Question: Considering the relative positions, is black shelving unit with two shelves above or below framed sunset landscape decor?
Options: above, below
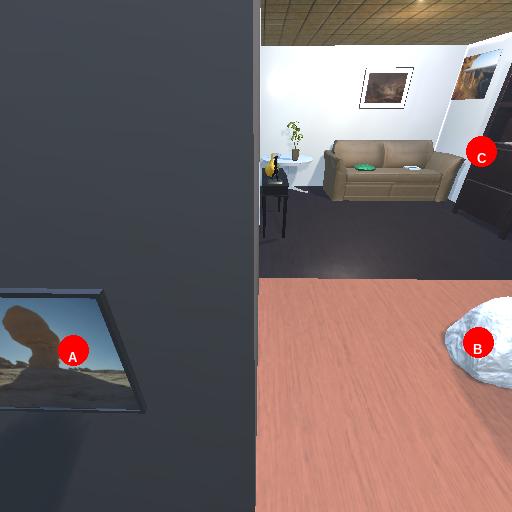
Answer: above